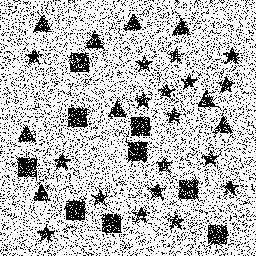
Squares: 9
Triangles: 9
Stars: 18
Total shapes: 36